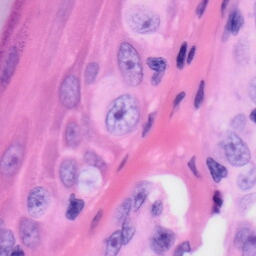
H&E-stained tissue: Skin